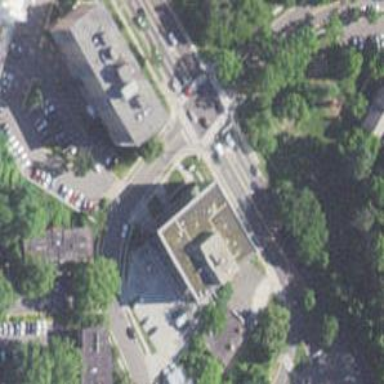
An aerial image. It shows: Public government office building.